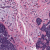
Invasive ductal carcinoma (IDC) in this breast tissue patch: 0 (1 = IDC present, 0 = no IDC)